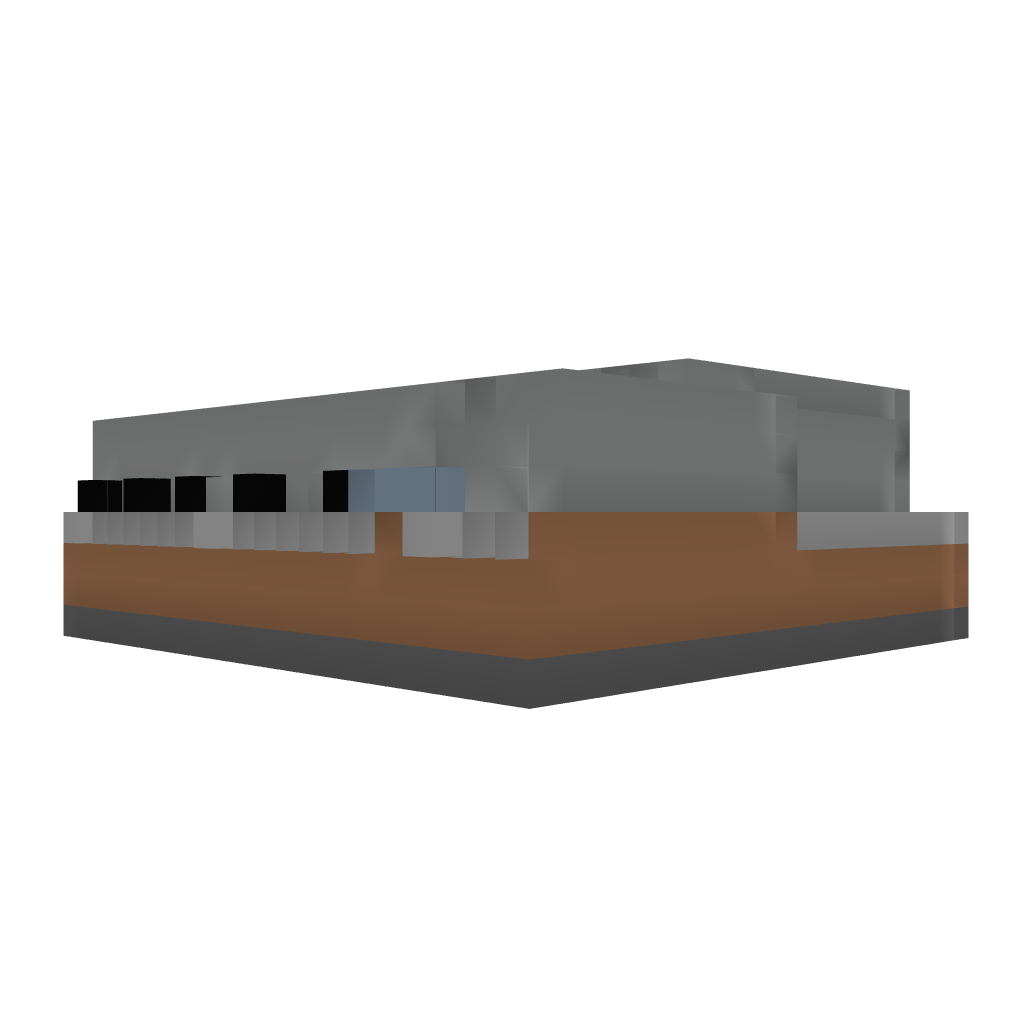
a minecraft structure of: Door with security